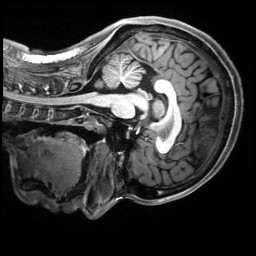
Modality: T1w
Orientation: sagittal
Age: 19
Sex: female
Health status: healthy
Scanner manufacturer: siemens
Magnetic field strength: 3 T
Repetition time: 2.5 s
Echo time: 0.00222 s